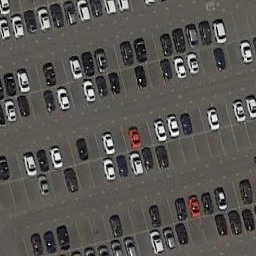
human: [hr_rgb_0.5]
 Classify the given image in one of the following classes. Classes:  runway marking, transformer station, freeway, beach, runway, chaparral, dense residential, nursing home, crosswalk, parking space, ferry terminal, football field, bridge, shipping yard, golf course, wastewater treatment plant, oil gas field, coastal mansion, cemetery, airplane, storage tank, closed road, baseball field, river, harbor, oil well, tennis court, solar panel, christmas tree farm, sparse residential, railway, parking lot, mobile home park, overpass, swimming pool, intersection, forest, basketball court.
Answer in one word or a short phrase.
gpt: parking lot